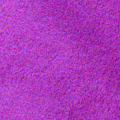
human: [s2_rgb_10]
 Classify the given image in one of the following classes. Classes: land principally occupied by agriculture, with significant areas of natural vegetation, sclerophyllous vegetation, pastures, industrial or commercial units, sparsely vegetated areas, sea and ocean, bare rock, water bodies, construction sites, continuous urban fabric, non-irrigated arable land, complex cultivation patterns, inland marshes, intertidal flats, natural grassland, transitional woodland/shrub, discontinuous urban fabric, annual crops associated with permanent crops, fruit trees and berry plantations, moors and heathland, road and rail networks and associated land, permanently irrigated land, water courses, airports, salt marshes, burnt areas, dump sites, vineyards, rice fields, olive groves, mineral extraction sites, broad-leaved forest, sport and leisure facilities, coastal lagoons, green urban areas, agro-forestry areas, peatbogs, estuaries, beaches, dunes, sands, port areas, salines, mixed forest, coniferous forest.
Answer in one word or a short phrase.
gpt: sea and ocean